Question: I'm using Corona SDK, which fairly recently disabled antialiasing, without a way to re-enable it. I have several apps that use rotated rectangles and lines, and would like a way for to not look jagged. This image shows the difference:

Is there a way to add some sort of antialiasing to these rectangles in Corona? I'd much prefer an antialias hack and be able to use new Corona features and fixes than use an old build with antialiasing.]
Thanks!
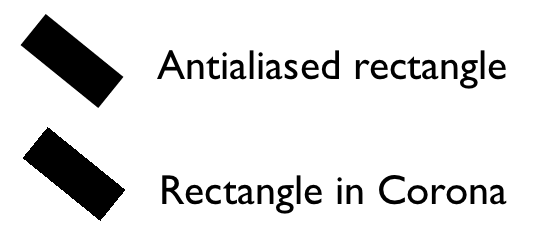
Answer: You can use <URL> to your rects or images, it can minimize aliasing and it's a good alternative in anti-aliasing
I test the rect without a mask, it's ugly and when I added the mask it improved the rect
'''
display.newRect(0,0,320,480) --Background
local rmask = graphics.newMask( "mask.png" ) --Mask
local w = math.random(100,300) --Your random width of your rect
local h = math.random(100,300) --Your random height of your rect
local r = display.newRect(100,100,w,h) --Rect
r:setFillColor(0,0,0)
r:setMask(rmask)
--This will resize the mask to your rect's dimensions, make sure you know your mask's width and height
r.maskScaleX = w/200 --the 200 is the mask's width
r.maskScaleY = h/200 --the 200 is the mask's height
transition.to(r,{time = 100000, rotation = 360*10}) --To test the aliasing when it rotates
'''
I used this mask, you can test it for yourself